Question: I have three tables:
BillHead, BillDet, BilDetDet with the following db diagram

PK and FK's are defines as given below:
'''
Table Name Primary Key Foreign Key FK Table
--------------------------------------------------------------------------------
BillHead BillNo - -
BillDet BillNo, SerialNo BillNo BillHead
BilDetDet BillNo, SerialNo, DetialSeqNo BillNo, SerialNo BillDet
'''
I have done the mapping and pseudo-code is given below:
'''
//BillHeadMap
public class BillHeadMap : ClassMap<BillHead>
{
public BillHeadMap()
{
Table("BillHead");
LazyLoad();
Id(x => x.BillNo).GeneratedBy.Identity().Column("BillNo");
Map(x => x.CustName).Column("CustName").Not.Nullable().Length(50);
Map(x => x.BillAmt).Column("BillAmt").Not.Nullable();
HasMany(x => x.BillDets).KeyColumn("BillNo").Cascade.All().Inverse();
}
}
//BillDetMap
public class BillDetMap : ClassMap<BillDet>
{
public BillDetMap()
{
Table("BillDet");
LazyLoad();
CompositeId()
.KeyReference(x => x.BillHead, "BillNo")
.KeyProperty(x => x.SerialNo, "SerialNo");
Map(x => x.ItemName).Column("ItemName").Not.Nullable().Length(20);
Map(x => x.ItemAmt).Column("ItemAmt").Not.Nullable();
HasMany(x => x.BilDetDets).KeyColumns.Add("BillNo", "SerialNo").Cascade.All().Inverse().Table("BilDetDet");
}
}
//BilDetDetMap
public class BilDetDetMap : ClassMap<BilDetDet>
{
public BilDetDetMap()
{
Table("BilDetDet");
LazyLoad();
CompositeId()
.KeyProperty(x => x.BillNo, "BillNo")
.KeyProperty(x => x.SerialNo, "SerialNo")
.KeyProperty(x => x.DetailSeqNo, "DetailSeqNo");
Map(x => x.DetailAmt).Column("DetailAmt").Not.Nullable();
}
}
'''
When I tried to save the Bill using the following code:
'''
using (var sqlTrans = session.BeginTransaction()) {
BillHead bh = new BillHead() { CustName = "Rama", BillAmt = 50000.00M };
BillDet bd = new BillDet() { SerialNo = 101, ItemName = "BG", ItemAmt = 50000.00M };
BilDetDet dd1 = new BilDetDet() { DetailSeqNo = 1001, DetailAmt = 20000.00M };
BilDetDet dd2 = new BilDetDet() { DetailSeqNo = 1002, DetailAmt = 30000.00M };
AddFirstLevelBillBetails(bd, dd1, dd2);
AddSecondBillDetailBill(bh, bd);
session.Save(bh);
sqlTrans.Commit();
}
private void AddSecondBillDetailBill(BillHead bh, params BillDet[] bds)
{
foreach (BillDet bd in bds) {
bh.AddNewBillDetail(bd);
bd.BillHead = bh;
}
}
private void AddFirstLevelBillBetails(BillDet bd, params BilDetDet [] bdds)
{
foreach (BilDetDet bdd in bdds) {
bd.AddBillDetail(bdd);
bdd.BillDet = bd;
}
}
'''
I'm getting the following error in sqlTrans.Commit() statement.
> could not insert:
[Sample.CustomerService.Domain.BilDetDet#Sample.CustomerService.Domain.BilDetDet][SQL:
INSERT INTO BilDetDet (DetailAmt, BillNo, SerialNo, DetailSeqNo)
VALUES (?, ?, ?, ?)]
I have profiled this using sql server profiler and I found out that correct insert statements are being built for BillHead and BillDet tables. When it comes to BilDetDet table the BillNo and SerialNo columns are not assigned any values (they are zero only). I have attached the profiler text:
'''
exec sp_executesql N'INSERT INTO BilDetDet (DetailAmt, BillNo, SerialNo, DetailSeqNo) VALUES (@p0, @p1, @p2, @p3)',N'@p0 decimal(28,5),@p1 int,@p2 int,@p3
int',@p0=100.21000,@p1=0,@p2=0,@p3=101
'''
Kindly notice that BillNo and SerialNo columns are assigned zero and hence the sql fails.
Please correct the mappings. Thanks in advance.
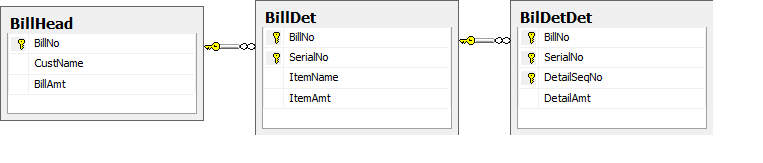
Answer: shouldn't it be:
'''
public BilDetDetMap()
{
CompositeId()
.KeyReference(x => x.BillDet, "BillNo", "SerialNo")
.KeyProperty(x => x.DetailSeqNo, "DetailSeqNo");
}
'''
Update: my source of information
- - <URL>- copy paste your code in a console App with the following code'''
var config = Fluently.Configure()
.Database(SQLiteConfiguration.Standard.InMemory().ShowSql().FormatSql())
.Mappings(m => m.FluentMappings.AddFromAssembly(Assembly.GetExecutingAssembly())
)
.BuildConfiguration();
var sf = config.BuildSessionFactory();
using (var session = sf.OpenSession())
{
new SchemaExport(config).Execute(true, true, false, session.Connection, null);
// copy in test code here
}
'''
:D